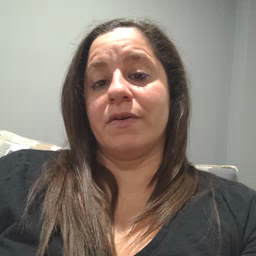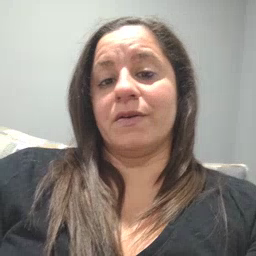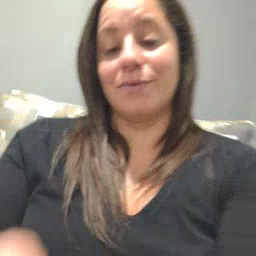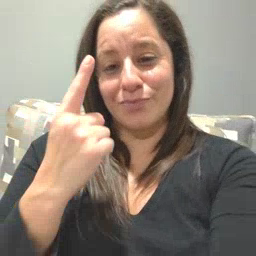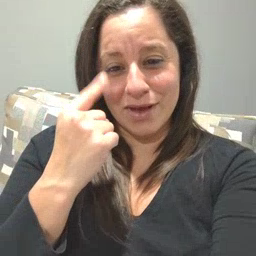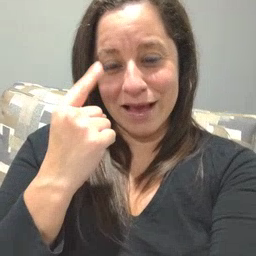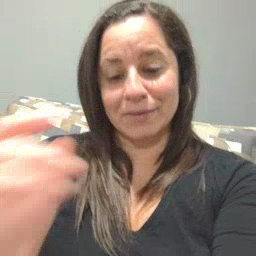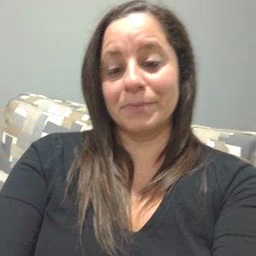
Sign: cry